Question: I am using version 1.2.11 of GitHub for windows. As shown in the screenshot below, the same repository is listed multiple times, and I don't know how to clean it up (note: names are censored, but colour coded: the black items are all the same, and the maroon items are all the same).
The github <URL> indicate that a problem involving "Duplicate entries Git error for some repositories" was fixed as of 1.0.30, but I still encounter the below situation.
The other posts that I have come across include how to duplicate repositories in the GUI, but I haven't found an answer regarding how to remove the entries from the GitHub GUI for Windows. Note: on github.com there is only one instance of each repo, but in the GUI multiple entries are shown (they all link to the same repo) in various quantities. Also note: one of the "dungeons" entries (the purple one) is a fork of the other.
Image:

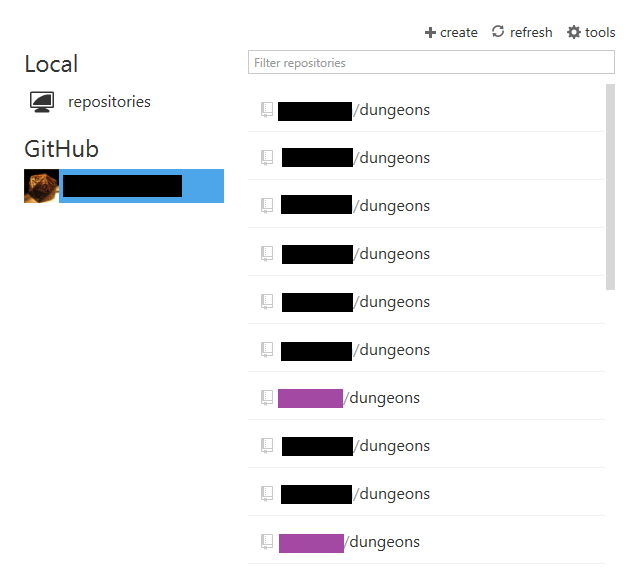
Answer: If you're running the latest version and it's supposed to have fixed the bug, the best thing you could do is to <URL> and provide as much information as you can. They'll for sure reply soon asking for further information, and clearly telling you how to get it.
There's probably an issue left, and you can help them solve it - and it's always a pleasure to talk with GitHub's support guys :)